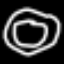
Label: donut